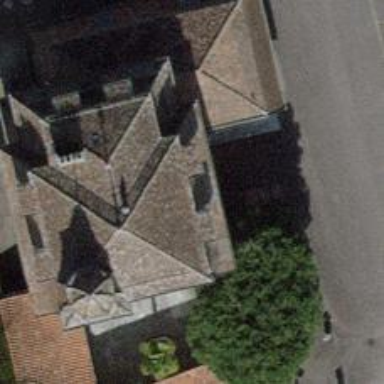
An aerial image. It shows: Restaurant.